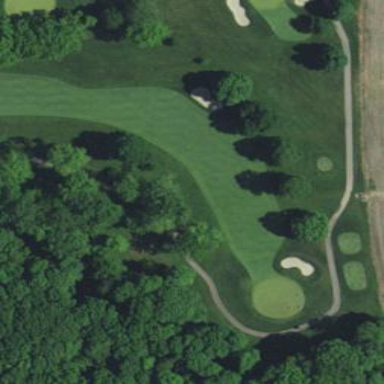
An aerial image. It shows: Golf fairway surrounded by grass.